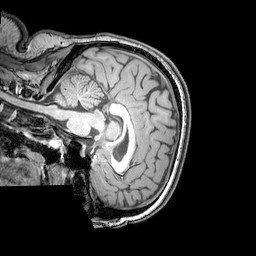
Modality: T1w
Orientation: sagittal
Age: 25
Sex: female
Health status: healthy
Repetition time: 0.081 s
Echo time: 0.037 s